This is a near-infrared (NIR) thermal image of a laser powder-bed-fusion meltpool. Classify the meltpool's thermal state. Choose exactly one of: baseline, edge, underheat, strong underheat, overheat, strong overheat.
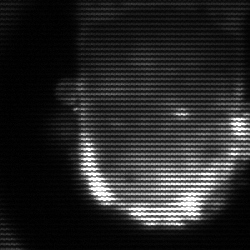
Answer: baseline